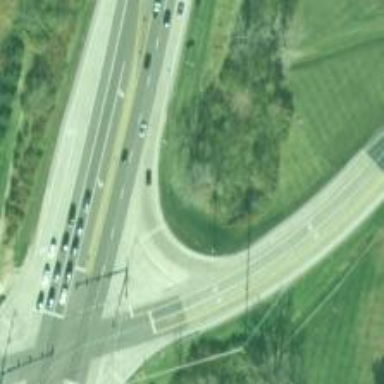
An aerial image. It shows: Trunk link highway.